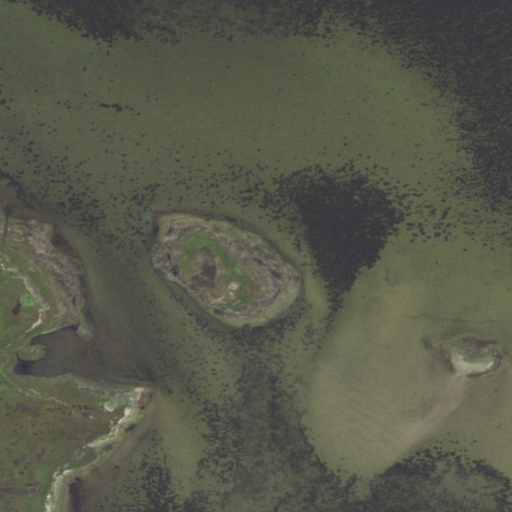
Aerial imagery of island in New York named Penny Island containing open water and herbaceous wetlands